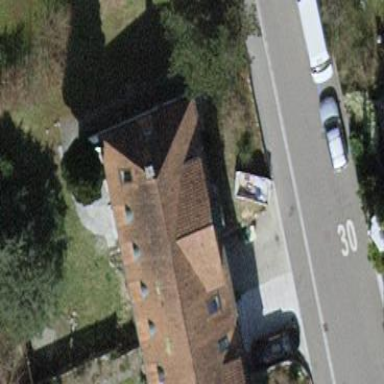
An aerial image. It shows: Building with tile roof.